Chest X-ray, AP view. Patient: 68 years old, sex M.
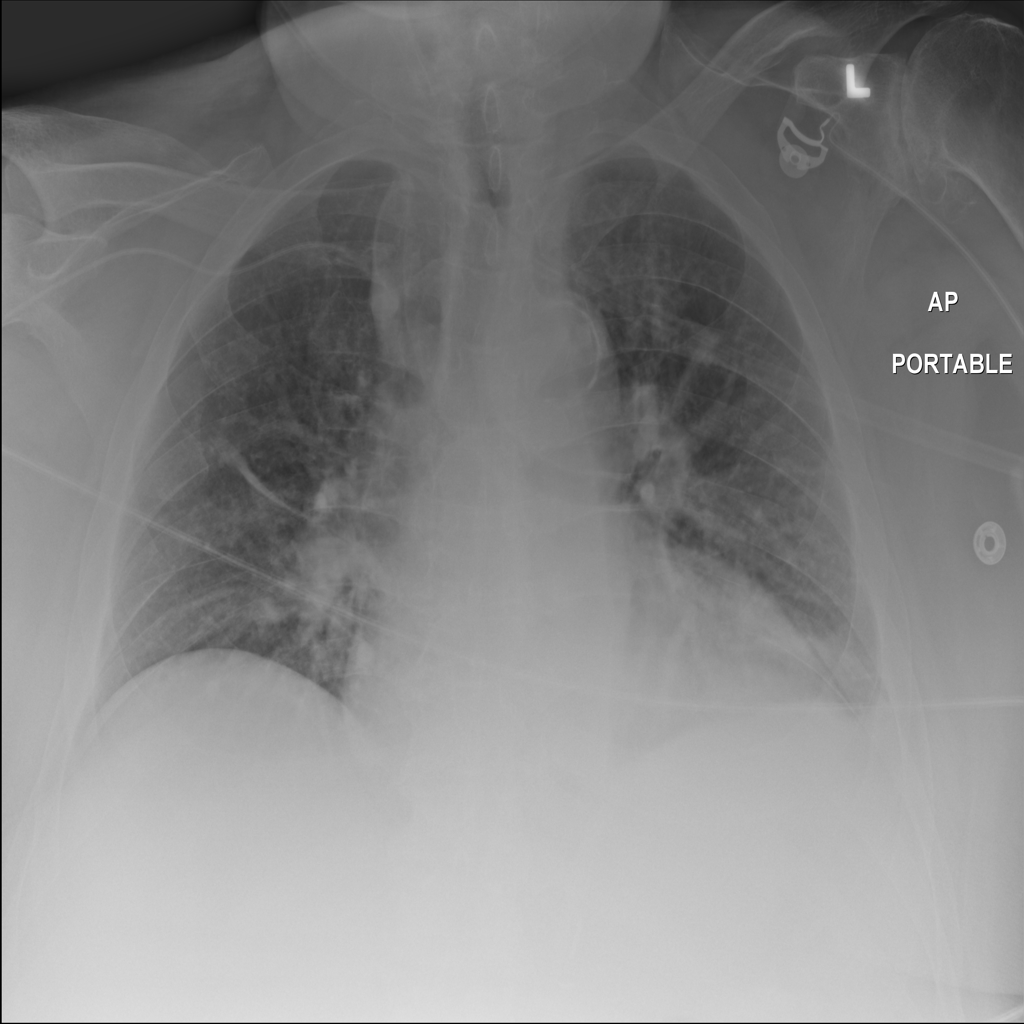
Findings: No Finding